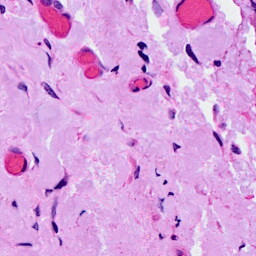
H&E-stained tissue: Breast